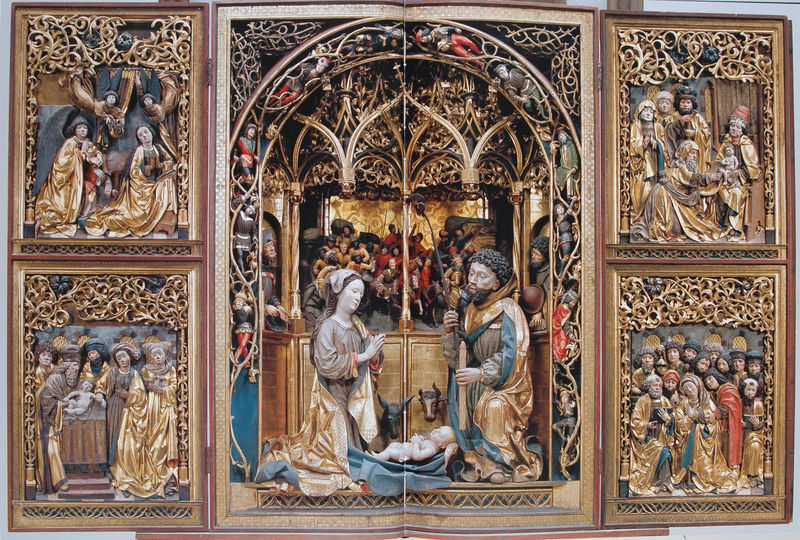
Titel: Hochaltar, Mittelschrein
Künstler: Hans Klocker
Standort: Bozen
Institution: Franziskanerkirche
Schlagwörter: blau, flügel, mann, umhang, gelb, braun, bunt, holz, marmor, szene, rot, tier, tiere, bibel, rahmen, stein, gold, kind, mutter, esel, engel, skulptur, relief, bilder, bogen, kuh, winter, baby, könig, tafel, symmetrie, ornamente, metall, foto, fotografie, vergoldet, jungfrau, altar, hochaltar, schnitzerei, photo, halbrund, heiligenschein, leben, tischler, christus, jesus, stall, könige, tempel, heilige, fresko, anbeten, jünger, heilig, maria, madonna, anbetung, mutter gottes, stier, geburtstag, szenen, ikone, schnitzwerk, josef, joseph, verkündigung, waisen, geburt, ind, krippe, tryptichon, weihnachten, ochs, tabernakel, gesprenge, schnitzaltar, flügelaltar, geburt christi, triptychon, triptichon, passion, himmelskönigin, chistus, figure, klappen, mehrteilig, darbringung, schitzerei, beschneidung, drei könige, christi geburt, balthasar, kaspar, melchior, jesu geburt, christkind, melchor, maraia, jpsef, jozef, paasion, mittelschein, altaretabel